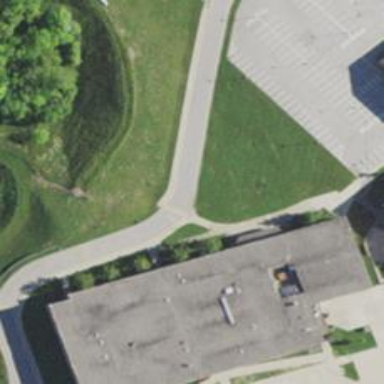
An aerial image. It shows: School building with school amenities.